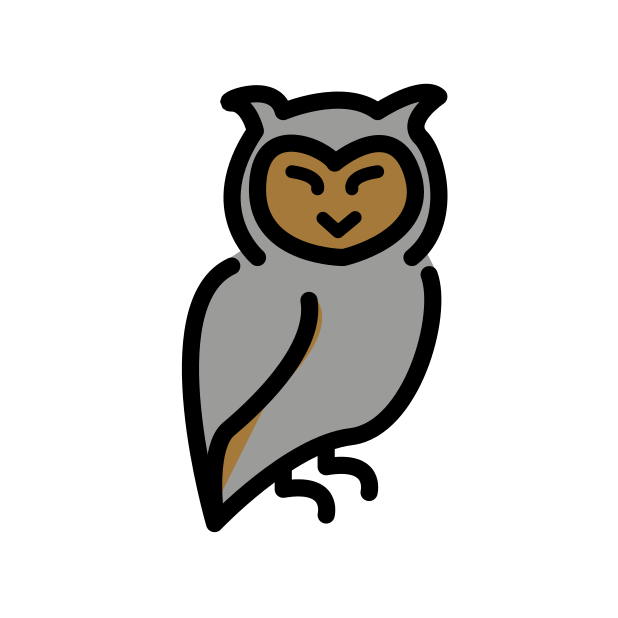
Emoji: 🦉
Name: owl
Unicode: 0x1f989